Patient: sex F, age 73
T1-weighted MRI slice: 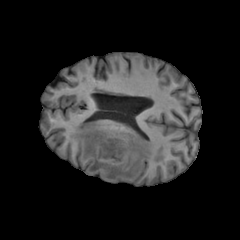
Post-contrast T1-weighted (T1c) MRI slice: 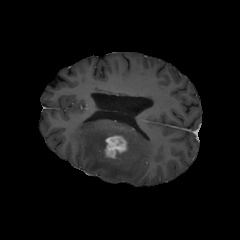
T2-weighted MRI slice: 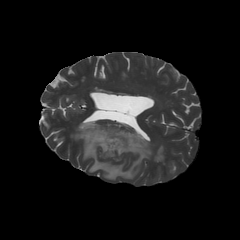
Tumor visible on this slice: yes
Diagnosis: Glioblastoma, IDH-wildtype
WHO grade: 4